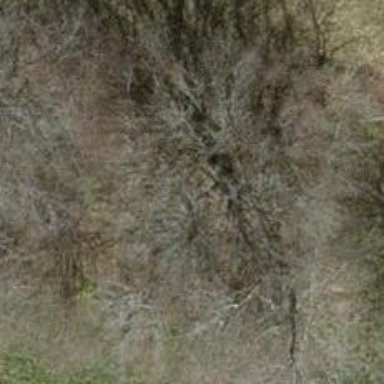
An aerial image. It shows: Row of trees in natural setting.